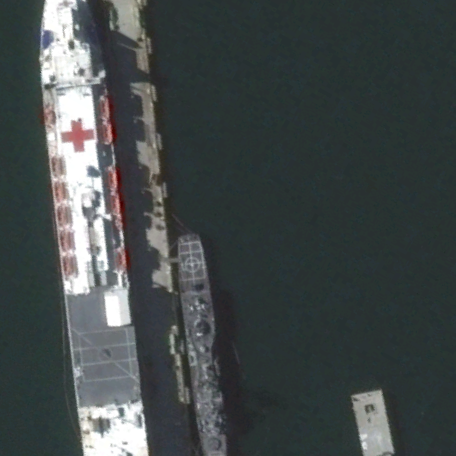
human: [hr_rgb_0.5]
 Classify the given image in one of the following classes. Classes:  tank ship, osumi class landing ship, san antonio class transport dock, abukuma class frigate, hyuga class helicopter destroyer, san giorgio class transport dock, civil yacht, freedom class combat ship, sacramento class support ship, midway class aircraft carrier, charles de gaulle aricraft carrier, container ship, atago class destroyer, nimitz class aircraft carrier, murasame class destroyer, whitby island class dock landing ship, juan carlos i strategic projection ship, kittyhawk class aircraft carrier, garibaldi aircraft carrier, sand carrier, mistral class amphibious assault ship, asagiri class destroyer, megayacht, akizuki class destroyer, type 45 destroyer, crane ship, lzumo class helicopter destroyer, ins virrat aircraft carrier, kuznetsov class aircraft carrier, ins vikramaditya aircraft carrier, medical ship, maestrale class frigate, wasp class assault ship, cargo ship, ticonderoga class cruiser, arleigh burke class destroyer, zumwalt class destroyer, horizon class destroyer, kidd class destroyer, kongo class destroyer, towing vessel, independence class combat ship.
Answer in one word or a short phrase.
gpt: Medical ship